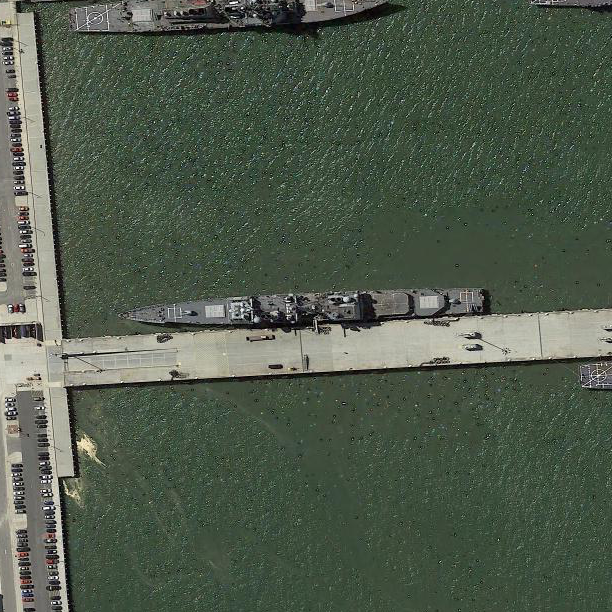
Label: Ticonderoga-class_cruiser